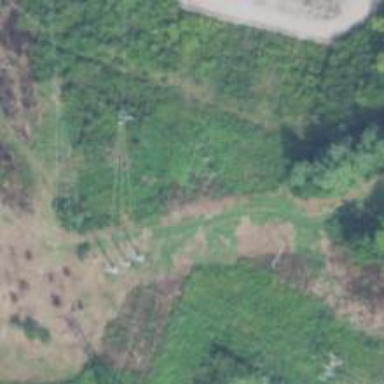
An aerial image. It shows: Triple tower power pole.